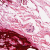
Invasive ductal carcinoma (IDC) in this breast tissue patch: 0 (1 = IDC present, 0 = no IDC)